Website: macys
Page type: cart
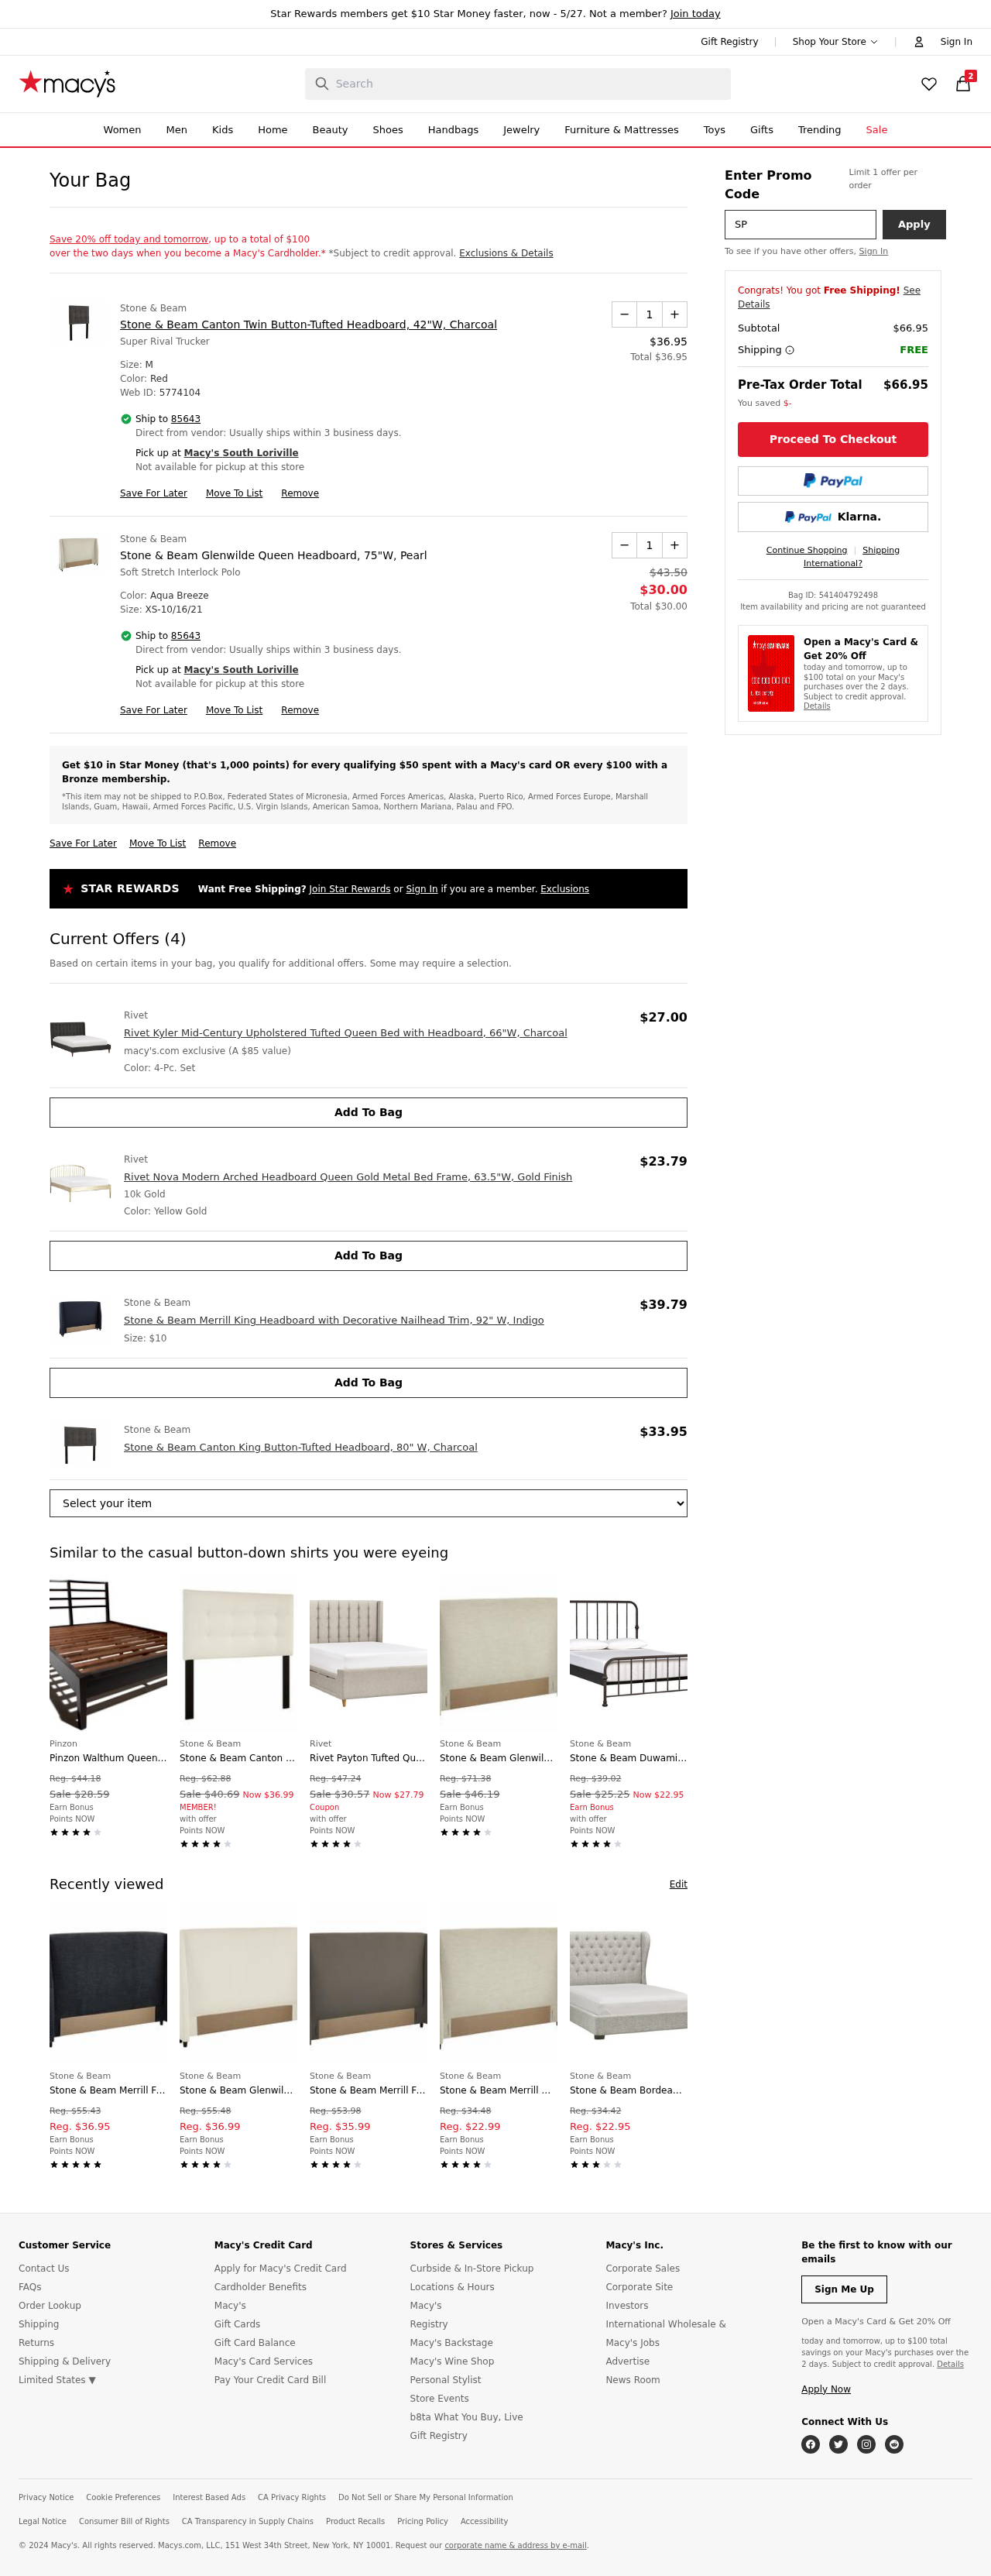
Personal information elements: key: PII_CITY
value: South Loriville
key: PII_POSTCODE
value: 85643
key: PII_PROMO_CODE
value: SPRING36
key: PII_POSTCODE2
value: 85643
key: PII_CITY2
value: South Loriville
Product elements: key: PRODUCT1_BRAND
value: Stone & Beam
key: PRODUCT1_NAME
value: Stone & Beam Canton Twin Button-Tufted Headboard, 42"W, Charcoal
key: PRODUCT1_PRICE
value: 36.95
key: PRODUCT1_QUANTITY
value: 1
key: PRODUCT2_BRAND
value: Stone & Beam
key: PRODUCT2_NAME
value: Stone & Beam Glenwilde Queen Headboard, 75"W, Pearl
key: PRODUCT2_PRICE
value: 30
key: PRODUCT2_QUANTITY
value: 1
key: PRODUCT3_BRAND
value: Rivet
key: PRODUCT3_NAME
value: Rivet Kyler Mid-Century Upholstered Tufted Queen Bed with Headboard, 66"W, Charcoal
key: PRODUCT3_PRICE
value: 27
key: PRODUCT4_BRAND
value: Rivet
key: PRODUCT4_NAME
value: Rivet Nova Modern Arched Headboard Queen Gold Metal Bed Frame, 63.5"W, Gold Finish
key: PRODUCT4_PRICE
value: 23.79
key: PRODUCT5_BRAND
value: Stone & Beam
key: PRODUCT5_NAME
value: Stone & Beam Merrill King Headboard with Decorative Nailhead Trim, 92" W, Indigo
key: PRODUCT5_PRICE
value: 39.79
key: PRODUCT6_BRAND
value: Stone & Beam
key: PRODUCT6_NAME
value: Stone & Beam Canton King Button-Tufted Headboard, 80" W, Charcoal
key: PRODUCT6_PRICE
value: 33.95
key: PRODUCT1_TOTAL
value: Total $36.95
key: PRODUCT2_ORIGINAL_PRICE
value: $43.50
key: PRODUCT2_TOTAL
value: Total $30.00
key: PRODUCT7_BRAND
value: Pinzon
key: PRODUCT7_NAME
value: Pinzon Walthum Queen Bed
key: PRODUCT7_ORIGINAL_PRICE
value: Reg. $44.18
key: PRODUCT7_SALE_PRICE
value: Sale $28.59
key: PRODUCT8_BRAND
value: Stone & Beam
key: PRODUCT8_NAME
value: Stone & Beam Canton King Button-Tufted Headboard, 80" W, Romero Cream
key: PRODUCT8_ORIGINAL_PRICE
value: Reg. $62.88
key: PRODUCT8_SALE_PRICE
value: Sale $40.69
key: PRODUCT8_PRICE
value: Now $36.99
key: PRODUCT9_BRAND
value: Rivet
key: PRODUCT9_NAME
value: Rivet Payton Tufted Queen Bed With Storage Drawers, 89.4" L, Natural
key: PRODUCT9_ORIGINAL_PRICE
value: Reg. $47.24
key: PRODUCT9_SALE_PRICE
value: Sale $30.57
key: PRODUCT9_PRICE
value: Now $27.79
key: PRODUCT10_BRAND
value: Stone & Beam
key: PRODUCT10_NAME
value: Stone & Beam Glenwilde King Headboard, 92" W, Pearl
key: PRODUCT10_ORIGINAL_PRICE
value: Reg. $71.38
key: PRODUCT10_SALE_PRICE
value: Sale $46.19
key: PRODUCT11_BRAND
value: Stone & Beam
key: PRODUCT11_NAME
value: Stone & Beam Duwamish Classic Metal Bed Frame with Headboard
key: PRODUCT11_ORIGINAL_PRICE
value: Reg. $39.02
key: PRODUCT11_SALE_PRICE
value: Sale $25.25
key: PRODUCT11_PRICE
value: Now $22.95
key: PRODUCT12_BRAND
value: Stone & Beam
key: PRODUCT12_NAME
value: Stone & Beam Merrill Full Headboard with Decorative Nailhead Trim, 69" W, Eclipse
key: PRODUCT12_ORIGINAL_PRICE
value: Reg. $55.43
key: PRODUCT12_PRICE
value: Reg. $36.95
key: PRODUCT13_BRAND
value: Stone & Beam
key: PRODUCT13_NAME
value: Stone & Beam Glenwilde Full Headboard, 69" W, Cream
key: PRODUCT13_ORIGINAL_PRICE
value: Reg. $55.48
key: PRODUCT13_PRICE
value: Reg. $36.99
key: PRODUCT14_BRAND
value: Stone & Beam
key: PRODUCT14_NAME
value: Stone & Beam Merrill Full Headboard with Decorative Nailhead Trim, 69" W, Pewter
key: PRODUCT14_ORIGINAL_PRICE
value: Reg. $53.98
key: PRODUCT14_PRICE
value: Reg. $35.99
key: PRODUCT15_BRAND
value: Stone & Beam
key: PRODUCT15_NAME
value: Stone & Beam Merrill Queen Headboard with Decorative Nailhead Trim, 75"W, Pearl
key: PRODUCT15_ORIGINAL_PRICE
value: Reg. $34.48
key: PRODUCT15_PRICE
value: Reg. $22.99
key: PRODUCT16_BRAND
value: Stone & Beam
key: PRODUCT16_NAME
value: Stone & Beam Bordeaux Tufted Low Wingback Queen Bed with Headboard, 71"W, Grey
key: PRODUCT16_ORIGINAL_PRICE
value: Reg. $34.42
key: PRODUCT16_PRICE
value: Reg. $22.95
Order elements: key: ORDER_NUM_ITEMS
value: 2
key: ORDER_SUBTOTAL
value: $66.95
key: ORDER_SUBTOTAL2
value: $66.95
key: ORDER_ID
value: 541404792498
Search elements: key: HEADER_SEARCH
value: Search